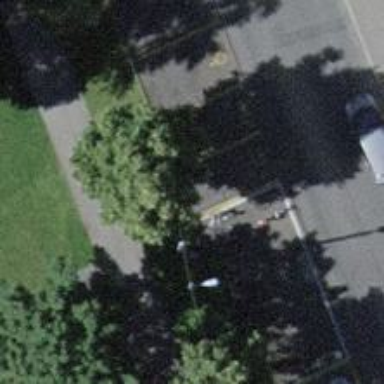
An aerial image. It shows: Bicycle rental service.